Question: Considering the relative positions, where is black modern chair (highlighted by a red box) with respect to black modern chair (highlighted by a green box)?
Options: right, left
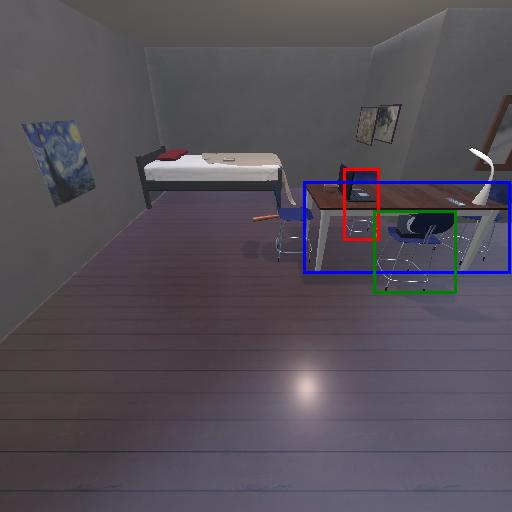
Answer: right